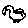
Label: bird